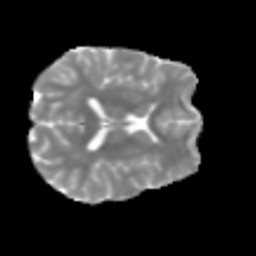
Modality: MD
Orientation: axial
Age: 22
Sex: female
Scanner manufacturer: siemens
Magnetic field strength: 3 T
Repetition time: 2.3 s
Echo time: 0.085 s